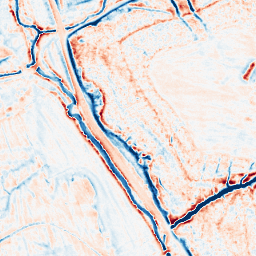
Category: edge_preserving
Decomposition family: anisotropic_diffusion
Decomposition parameters: iterations: 20
kappa: 30
gamma: 0.2
Upsampling method: bilinear
Upsampling parameters: scale: 8
Upsampling scale: 8